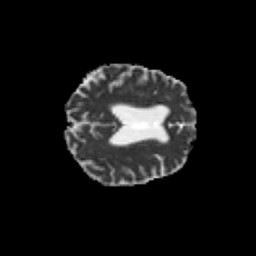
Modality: MD
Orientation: axial
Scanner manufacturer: siemens
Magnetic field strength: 3 T
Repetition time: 6.8 s
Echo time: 0.093 s